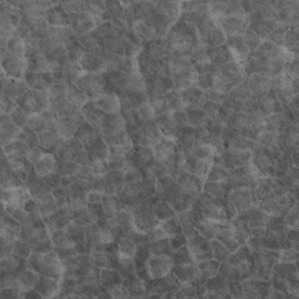
Label: non_frost